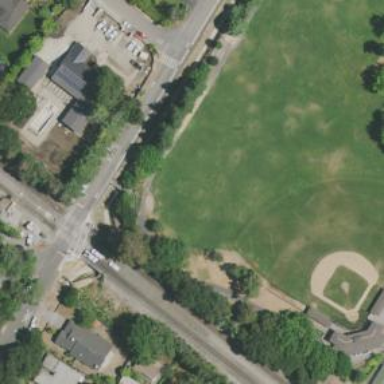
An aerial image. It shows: Recreation ground.